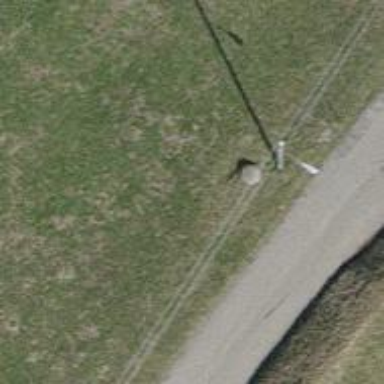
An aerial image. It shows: Minor power line.